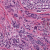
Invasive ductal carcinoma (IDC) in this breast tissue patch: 0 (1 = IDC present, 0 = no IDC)